Question: I was trying to create conway's game of live in java. I've no trouble with my code, but with the output of the game. <URL> work as expected, but all the moving sructures are ending up in something different.
For example: 1 is a living cell; 0 is a dead cell
On the wiki page there is an oscillator, the blinker. in my case it behaves like this:

I'm doing all the stuff in an applet, which i add to a jframe.
Here's the applet code (ignore the german comments, unless you're german :P):
'''
import java.applet.Applet;
import java.awt.Color;
import java.awt.Dimension;
import java.awt.Graphics;
import java.awt.Image;
import java.awt.event.MouseEvent;
import java.awt.event.MouseListener;
public class Canvas extends Applet implements MouseListener{
private static final long serialVersionUID = -9195952699213522986L;
private boolean[][] cells; //True lebt; false ist tod
private int cellWidth;
private int margin = 2;
private int step = 0;
private boolean isRunning = false;
public Canvas(int size, int cv){ //size = 50; cv = 10;
addMouseListener(this);
cells = new boolean[size][size];
cellWidth = cv;
//Zellen Fullen
for(int i = 0; i < cells.length; i++){
for(int j = 0; j < cells[0].length; j++){
cells[i][j] = false;
}
}
}
@Override
public void paint(Graphics g){
//Updaten
if(isRunning)
update();
//Hintergrund
g.setColor(Color.BLACK);
g.fillRect(0, 0, getWidth(), getHeight());
//Punkte zeichnen
for(int i = 0; i < cells.length; i++){
for(int j = 0; j < cells[0].length; j++){
if(cells[i][j]){
g.setColor(Color.GREEN);
g.fillRect(i * cellWidth + margin, j * cellWidth + margin, cellWidth - margin, cellWidth - margin);
}
else if(!cells[i][j]){
g.setColor(new Color(0x222222));
g.fillRect(i * cellWidth + margin, j * cellWidth + margin, cellWidth - margin, cellWidth - margin);
}
}
}
repaint();
}
private void update(){
try {
Thread.sleep(100);
} catch (InterruptedException e) {
e.printStackTrace();
}
//Fur jede Zelle Spielregeln anwenden ( siehe Wikipedia: http://de.wikipedia.org/wiki/Conways_Spiel_des_Lebens )
//Wichtig:
//Die Matrix muss komplett bearbeitet und neu gespeichert werden, deswegen newCells
boolean[][] newCells = cells.clone();
for(int i = 0; i < cells.length; i++){
for(int j = 0; j < cells[0].length; j++){
//Nachbarn
int neighbors = countNeighbors(i, j);
//Lebende Zelle
if(cells[i][j]){
//Einsamkeit
if(neighbors < 2){
newCells[i][j] = false;
}
//Uberbevolkerung
else if(neighbors > 3){
newCells[i][j] = false;
}
//alles ok
else if(neighbors == 2 || neighbors == 3){
newCells[i][j] = true;
}
}
//Tote Zelle
else if(!cells[i][j]){
//Neue Zellen wird geboren
if(neighbors == 3){
newCells[i][j] = true;
}
}
}
}
cells = newCells;
System.out.println("Step #" + (++step));
}
private int countNeighbors(int x, int y){
int neighbors = 0;
for(int i = x-1; i <= x+1; i++){
for(int j = y-1; j <= y+1; j++){
if(x == i && y == j) //Dieselbe Zelle
continue;
try{
if(cells[i][j])
neighbors++;
} catch(java.lang.ArrayIndexOutOfBoundsException e){
}
}
}
return neighbors;
}
//Double Buffering
@Override
public void update(Graphics g){
Graphics offgc;
Image offscreen = null;
Dimension d = getSize();
// create the offscreen buffer and associated Graphics
offscreen = createImage(d.width, d.height);
offgc = offscreen.getGraphics();
// clear the exposed area
offgc.setColor(getBackground());
offgc.fillRect(0, 0, d.width, d.height);
offgc.setColor(getForeground());
// do normal redraw
paint(offgc);
// transfer offscreen to window
g.drawImage(offscreen, 0, 0, this);
}
@Override
public void mouseClicked(MouseEvent e) {
}
@Override
public void mouseEntered(MouseEvent e) {
// TODO Auto-generated method stub
}
@Override
public void mouseExited(MouseEvent e) {
// TODO Auto-generated method stub
}
@Override
public void mousePressed(MouseEvent e) {
if(e.isMetaDown()){
isRunning = !isRunning;
}
else if(!isRunning){
int x = e.getX() / cellWidth;
int y = e.getY() / cellWidth;
cells[x][y] = !cells[x][y];
}
}
@Override
public void mouseReleased(MouseEvent e) {
// TODO Auto-generated method stub
}
}
'''
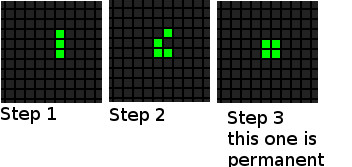
Answer: It is a complex algorithm so I can't ensure you that it will work after this, but the rest of the code looks ok.
'''
boolean[][] newCells = cells.clone();
'''
Ok, clone() performs a shadow copy which works well for primitives. But (which acts as a onedimensional array of onedimensional arrays). So, you have still a shallow copy.
After doing that, you are really overwritting the old array before all the calculations are over. For static situations (no new pixels die/live), it is ok because new and old array are expected to be the same, for the others cases you find the error.